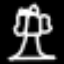
Label: angel